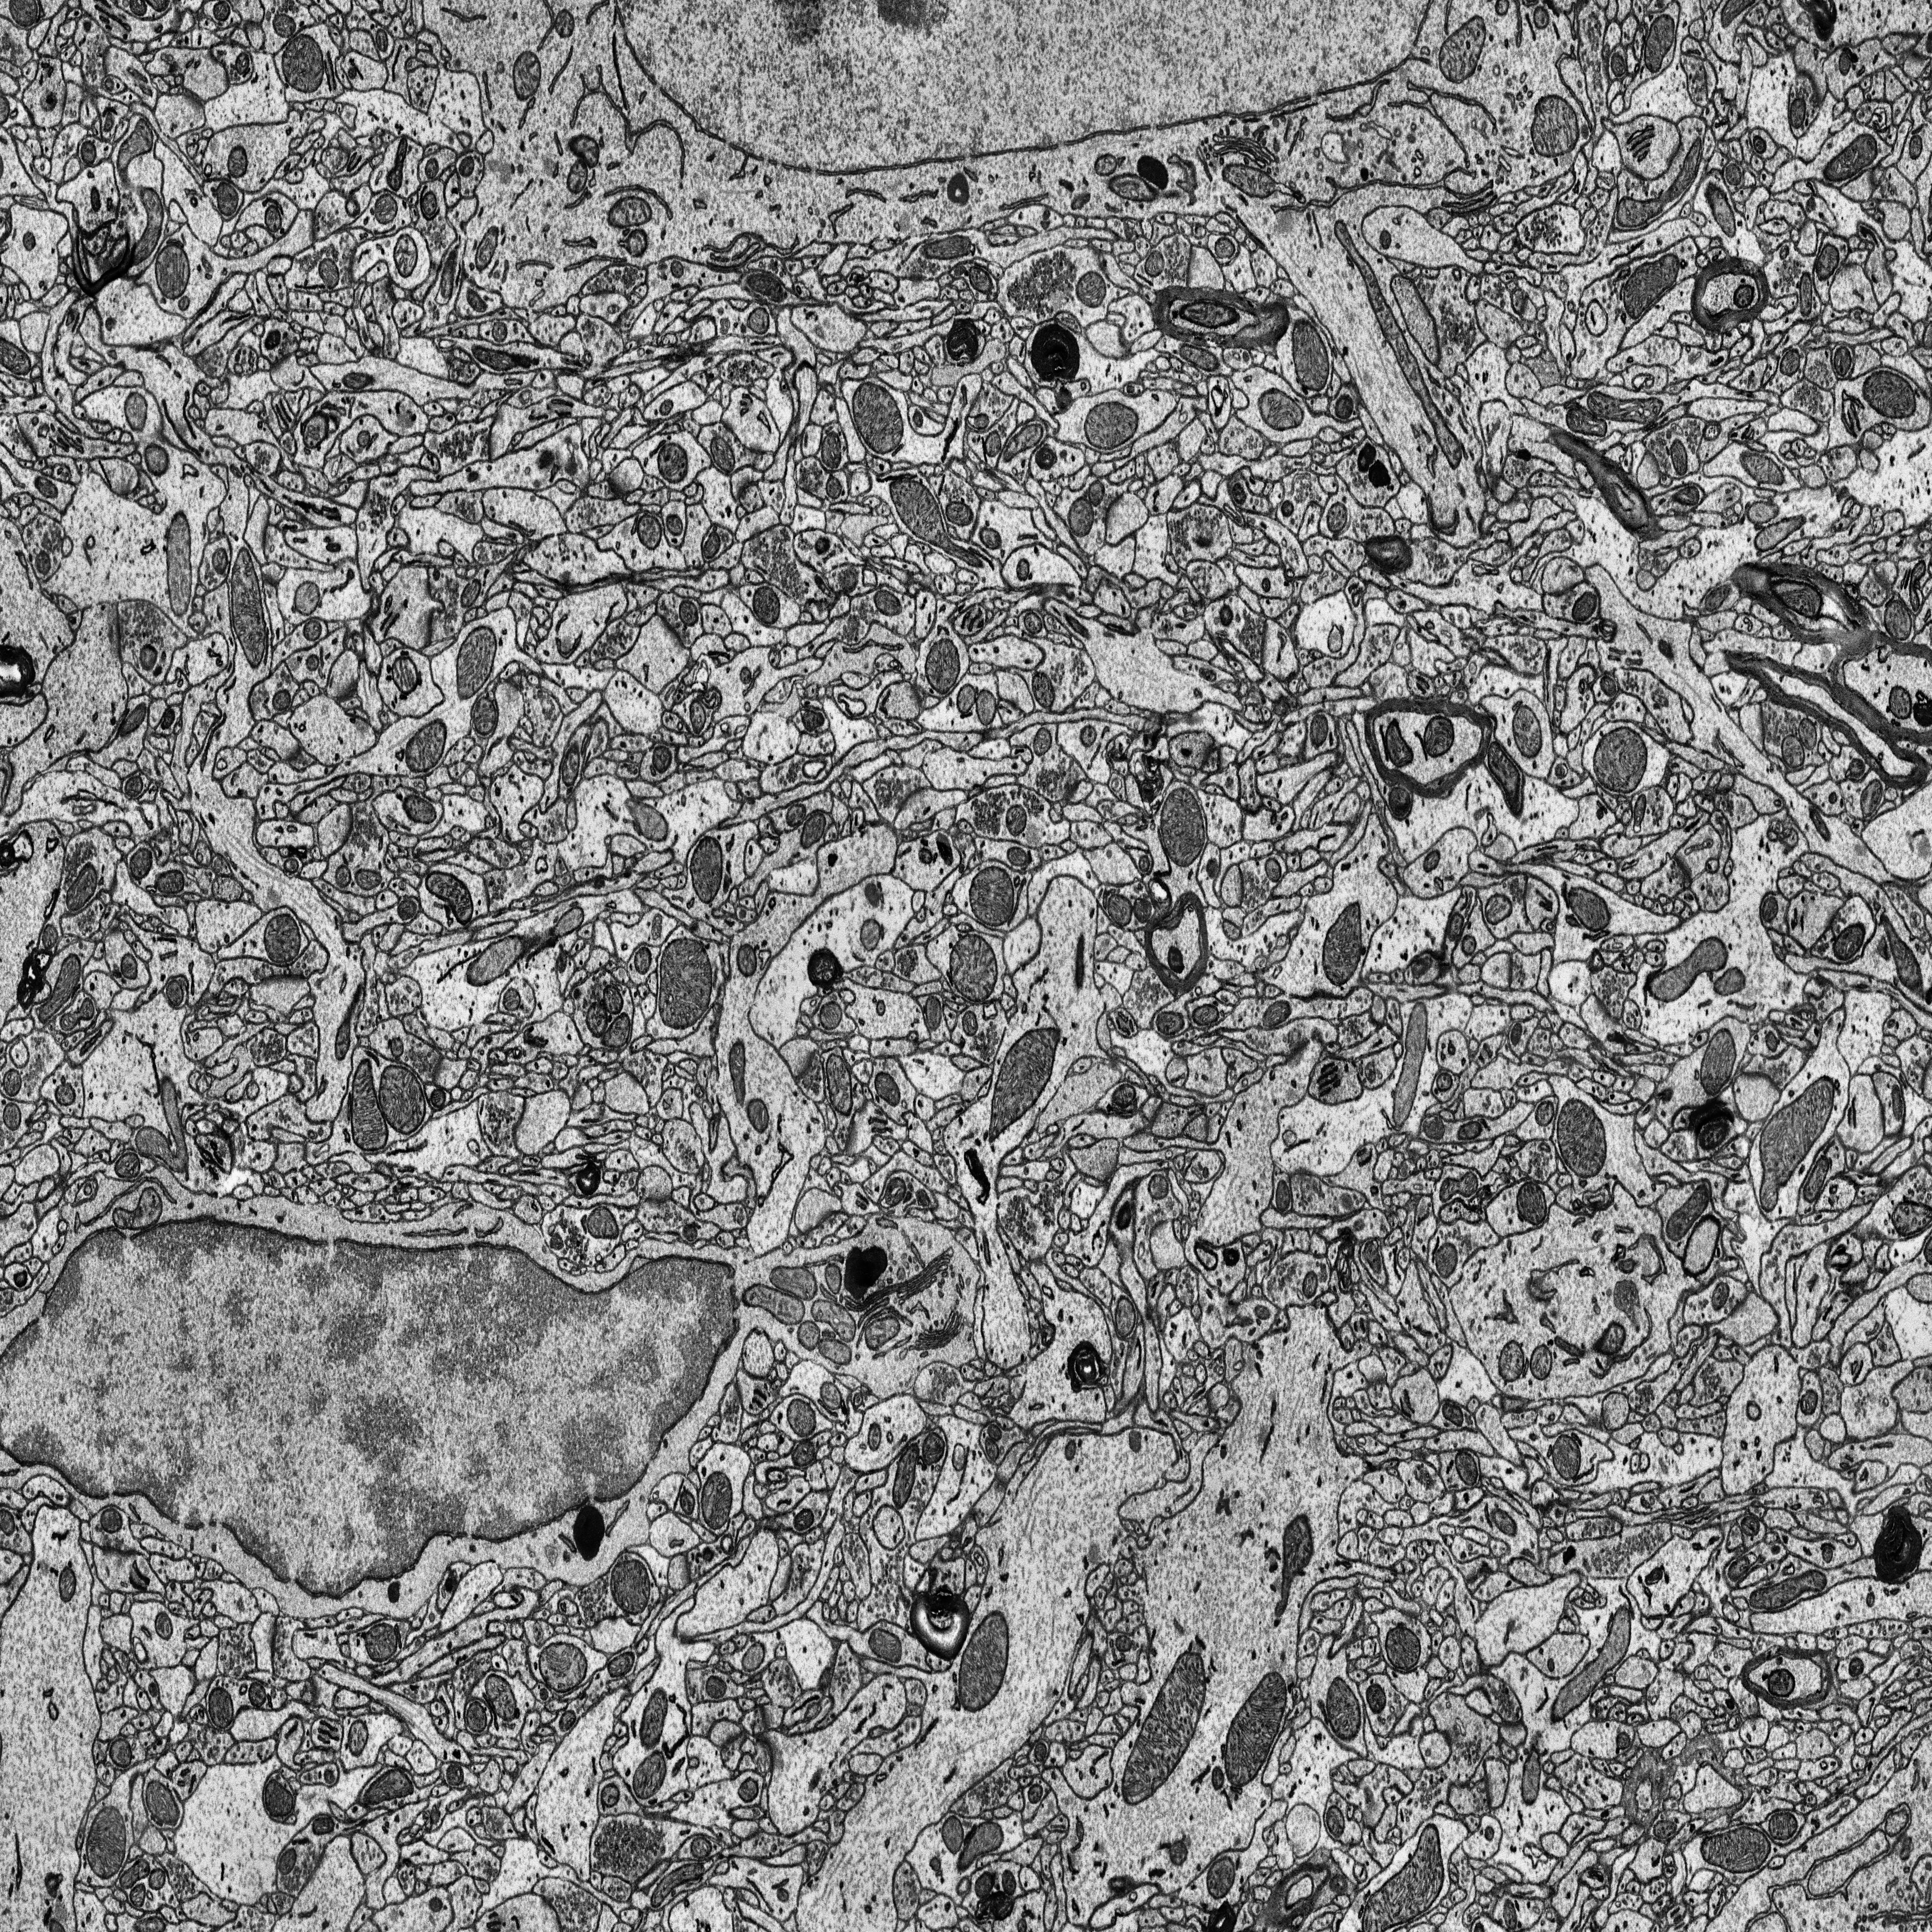
Electron microscopy slice of rat cortex tissue
Slice depth (z): 24
Mitochondria instances in slice: 393